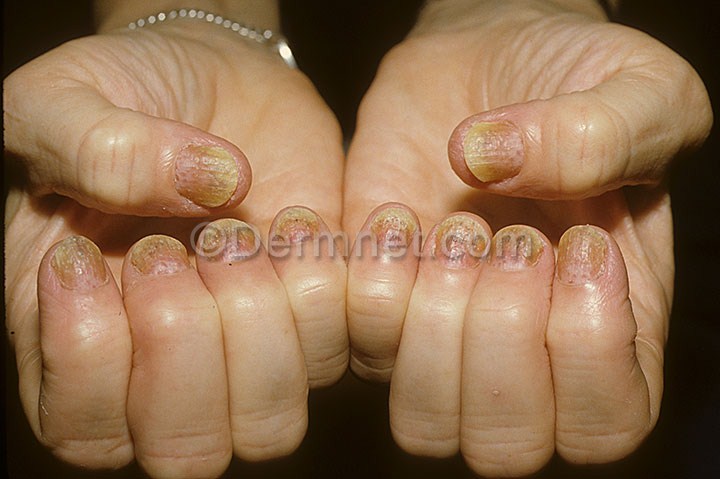
Disease: Psoriasis pictures Lichen Planus and related diseases